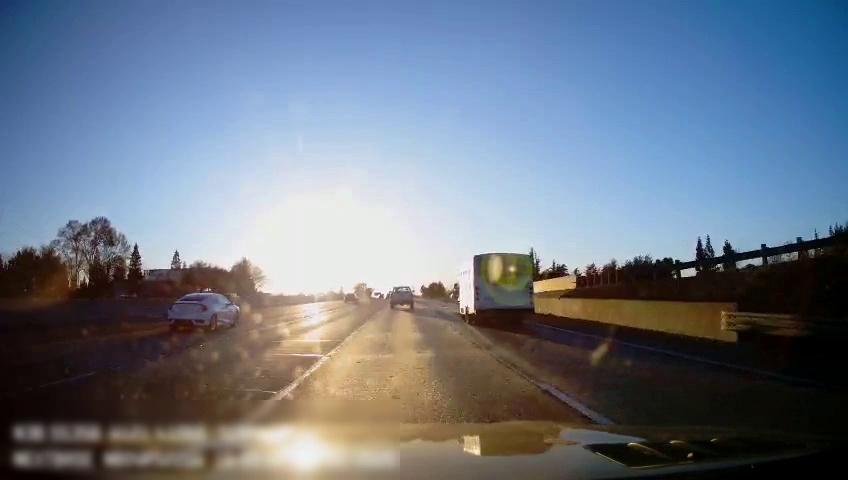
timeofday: Day
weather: Sunny
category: Drivable Space
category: Vehicles | SUV
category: Vehicles | Car
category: Vehicles | SUV
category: Vehicles | Bus
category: Vehicles | Car
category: Lanes | Alternate Lane
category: Lanes | Current Lane
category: Lanes | Current Lane
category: Lanes | Alternate Lane